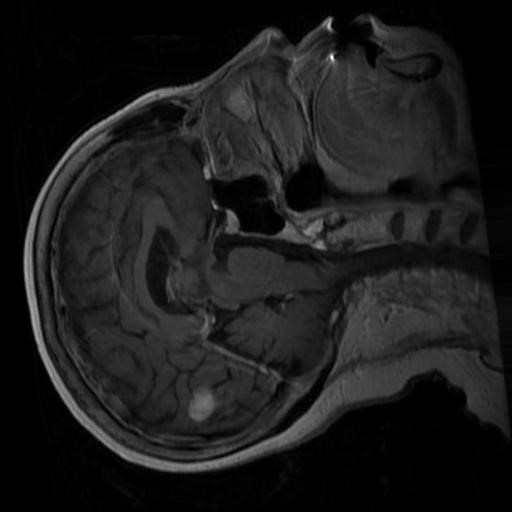
Label: brain_menin